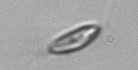
Label: Chrysochromulina